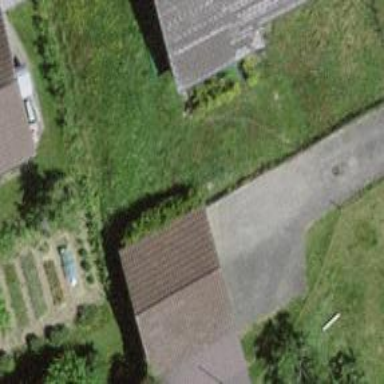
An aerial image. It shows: Garage.